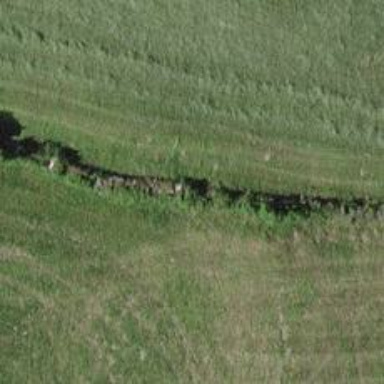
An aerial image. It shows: Wall made of dry stone.